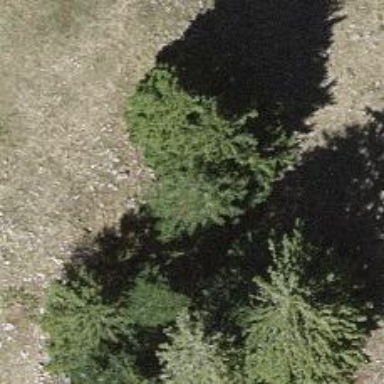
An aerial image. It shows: Needle-leaved tree in its natural environment.